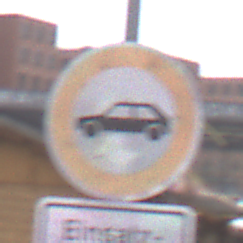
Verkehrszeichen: VerbotPersonenkraftwagen
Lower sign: BesondereFahrzeugeUndTransportgueter3
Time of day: MorningAfternoon
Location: Outdoor (Urban)
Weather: Overcast
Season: NotSpecified
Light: Natural